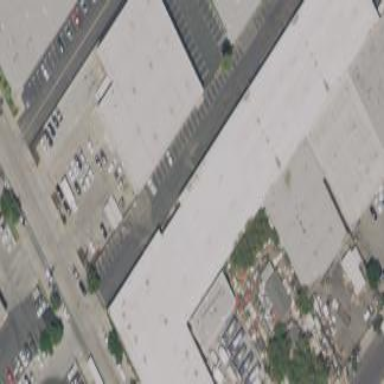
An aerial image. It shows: Warehouse building.